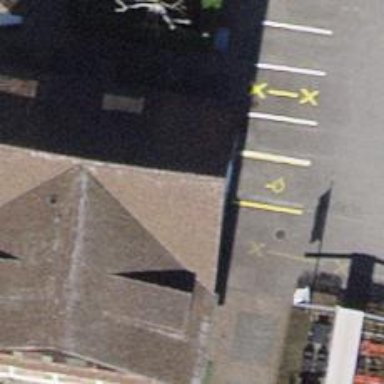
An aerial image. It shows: Toilets are available here.